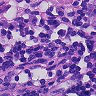
Metastatic tissue present: no